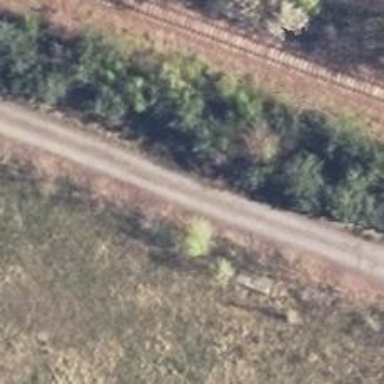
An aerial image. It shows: Track with grade2 tracktype.